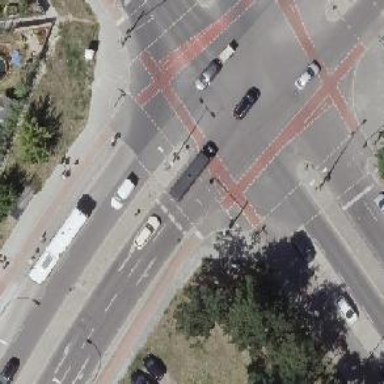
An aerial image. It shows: Road with traffic signals.